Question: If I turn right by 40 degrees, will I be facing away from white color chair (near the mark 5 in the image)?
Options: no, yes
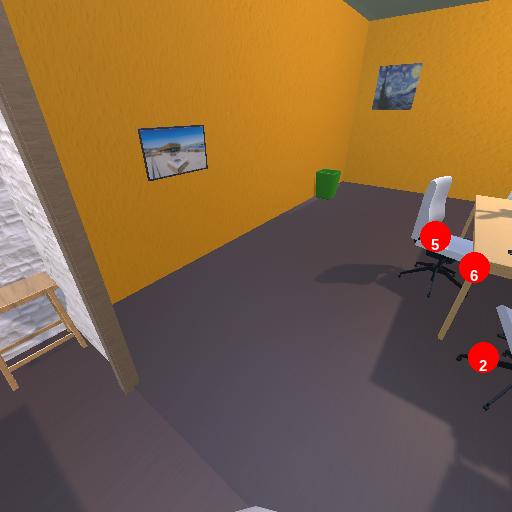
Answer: no